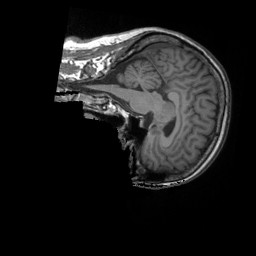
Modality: T1w
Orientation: sagittal
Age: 56
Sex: female
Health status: ill
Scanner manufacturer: siemens
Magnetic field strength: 3 T
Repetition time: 1.9 s
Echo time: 0.00247 s